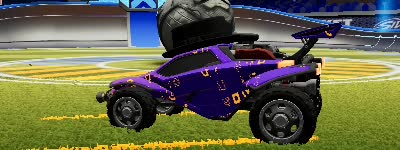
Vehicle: octane